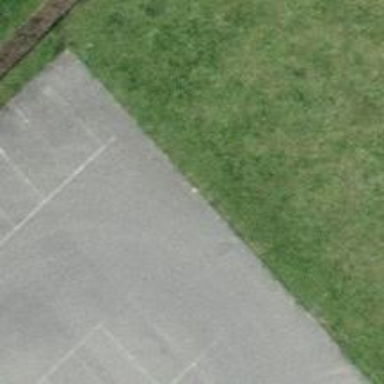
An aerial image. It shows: Road serving as parking aisle.